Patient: sex M, age 47
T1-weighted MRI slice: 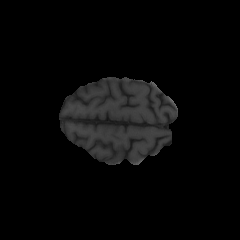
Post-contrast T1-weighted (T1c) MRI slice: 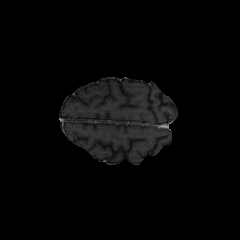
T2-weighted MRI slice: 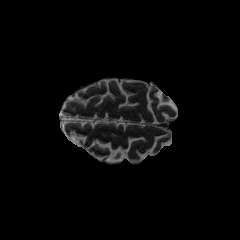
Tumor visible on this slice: no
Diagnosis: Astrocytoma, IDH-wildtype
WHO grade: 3